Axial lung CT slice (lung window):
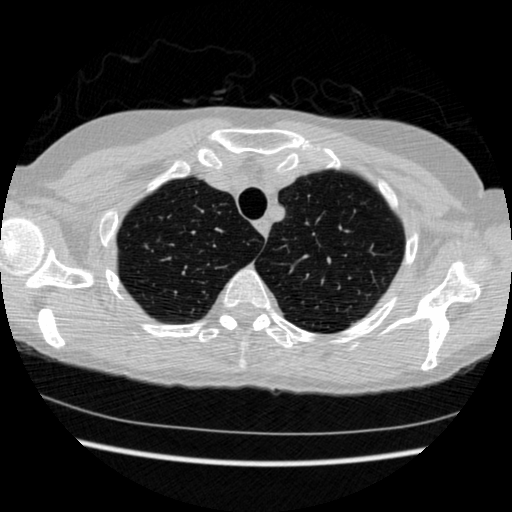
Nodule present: no